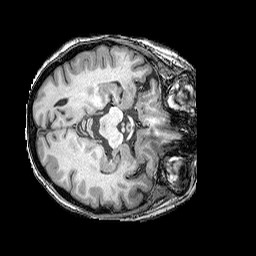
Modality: T1w
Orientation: axial
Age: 68
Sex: female
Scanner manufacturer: siemens
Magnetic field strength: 3 T
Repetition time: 2.25 s
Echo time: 0.00415 s